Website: home-depot
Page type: billing-address
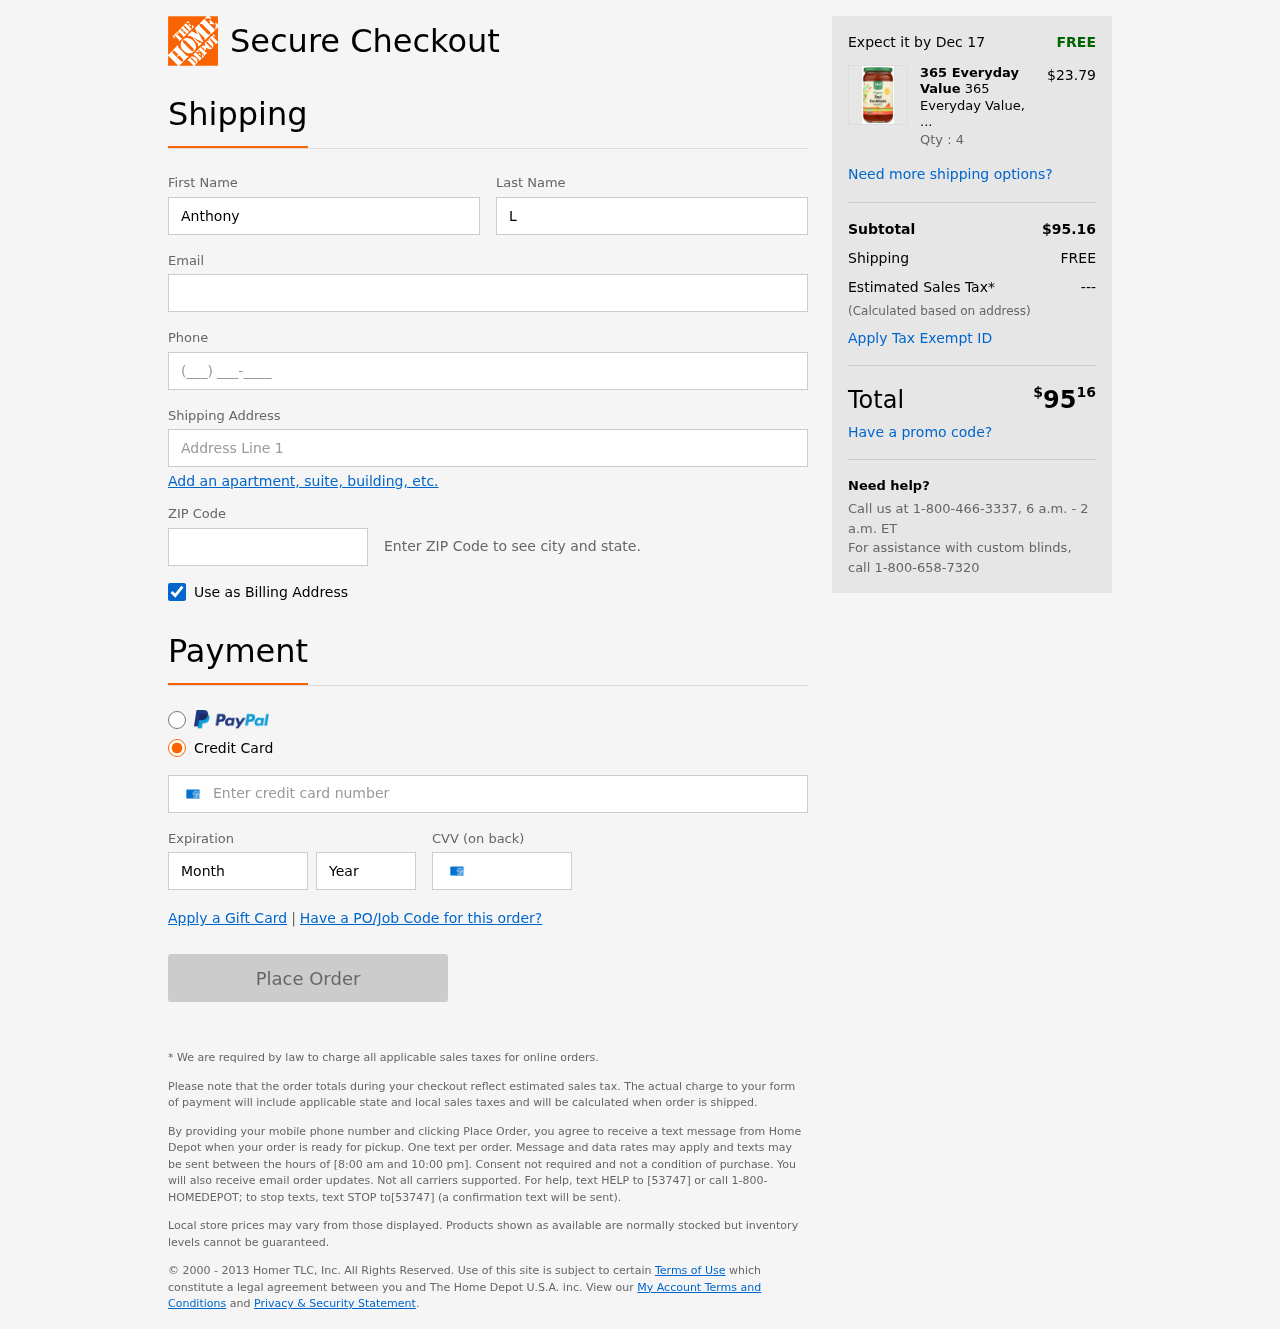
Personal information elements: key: PII_FIRSTNAME
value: Anthony
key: PII_LASTNAME
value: Landry
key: PII_EMAIL
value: anthony_landry@gmail.com
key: PII_PHONE
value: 4528522452
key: PII_STREET
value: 32906 Smith Manors
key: PII_POSTCODE
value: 32582
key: PII_CARD_NUMBER
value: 3446 9151 1125 289
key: PII_CARD_EXPIRY_MONTH
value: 11
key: PII_CARD_CVV
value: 5976
Product elements: key: PRODUCT1_BRAND
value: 365 Everyday Value
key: PRODUCT1_NAME
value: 365 Everyday Value, Organic Red Enchilada Sauce, 15.5 oz
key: PRODUCT1_PRICE
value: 23.79
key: PRODUCT1_QUANTITY
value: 4
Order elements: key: ORDER_DELIVERY_DATE
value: Dec 17
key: ORDER_SUBTOTAL
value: $95.16
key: ORDER_SHIPPING_COST
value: FREE
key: ORDER_TAX
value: ---
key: ORDER_TOTAL2
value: $9516